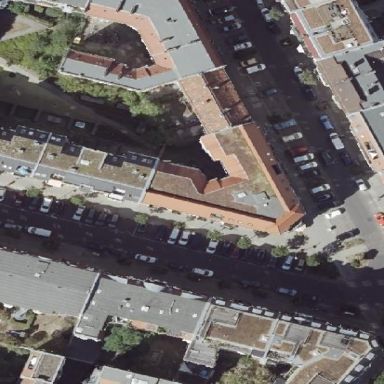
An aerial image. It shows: Saltbox shaped roof on apartment building.